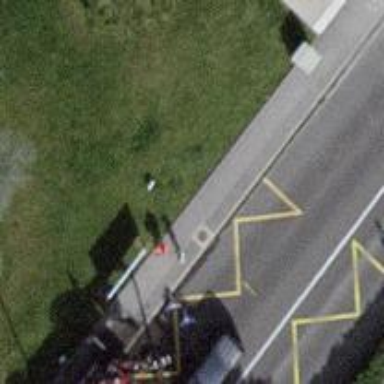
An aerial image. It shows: Asphalt sidewalk leading to public transport platform.